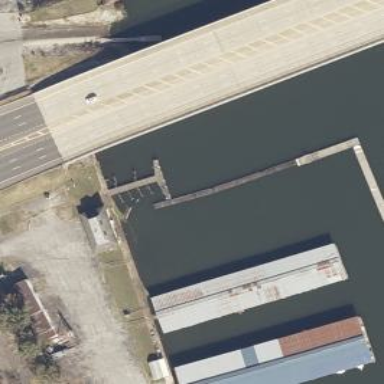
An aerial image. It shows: Pier with mooring facilities.